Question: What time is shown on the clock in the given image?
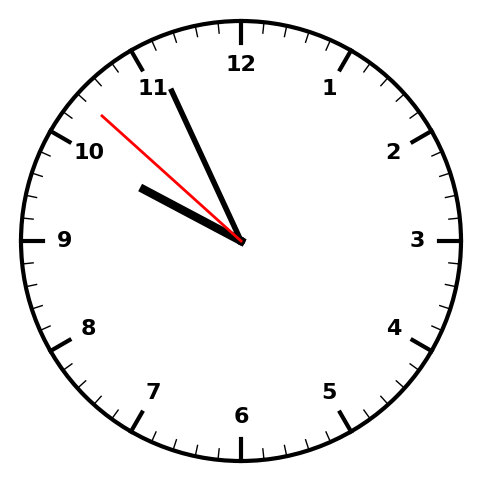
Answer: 09:55:52